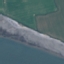
Land use / land cover: River